Question: I am developing an android application and I want to store my data securely.
There are two way for that
1. Storing Sim card
2. Mobile security card
I want to use second one but I don't want to buy this card before I make sure it is useful for me.
I am running Google's 'SmartcardSample'(<URL> application.
But I get an error like this.

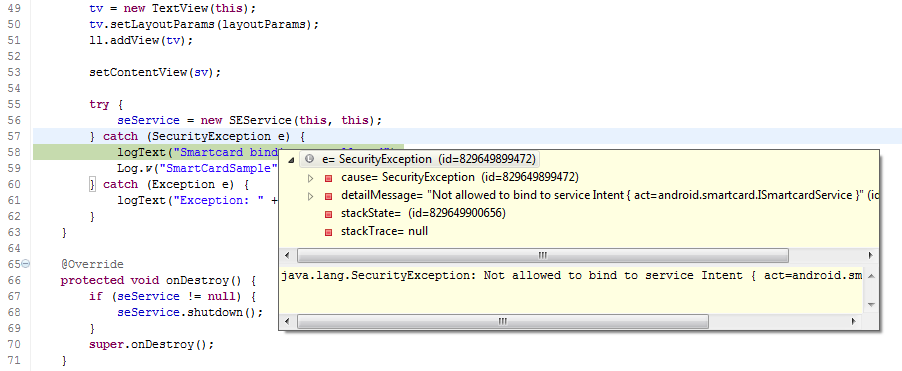
Answer: See this answer for using the SIM as Secure Element <URL>.
This isn't Google's code, and the SEEK API isn't part of Android (out of the box). Have a look at <URL>. You'll see at the bottom you need to rebuild your own version of the Android OS, and flash it to your device.
I notice you haven't tagged the question with NFC. I wonder, do you really need SmartCard support or do you just need to store data securely? The typical SmartCard use case is to use the phone for payment, or building access - know as NFC Card Emulation mode.